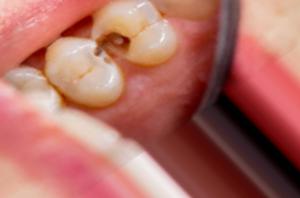
Condition: Caries